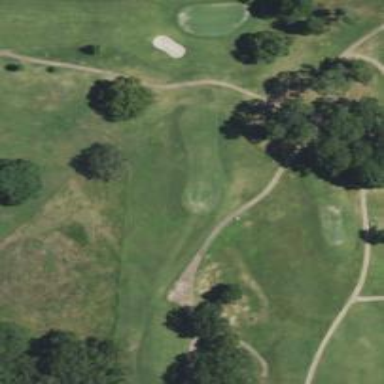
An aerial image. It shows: Golf tee on grassy land.